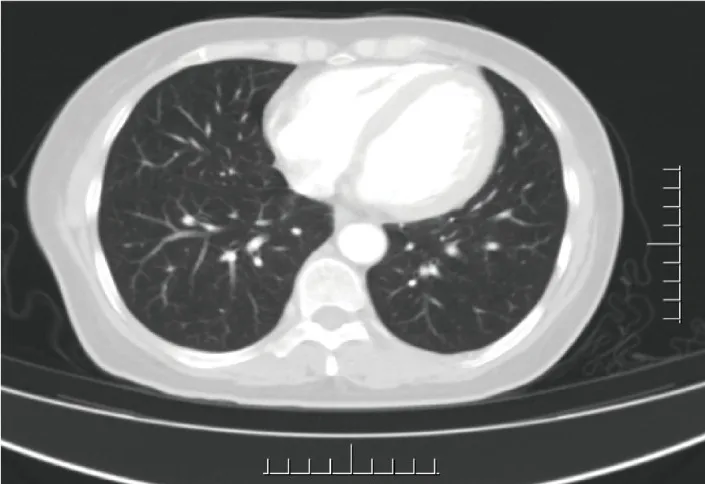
CT of the lungs before and after palliative chemotherapy. (B) CT after palliative chemotherapy: no significant shadows or nodules were seen in both lungs.
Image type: radiology (ct)